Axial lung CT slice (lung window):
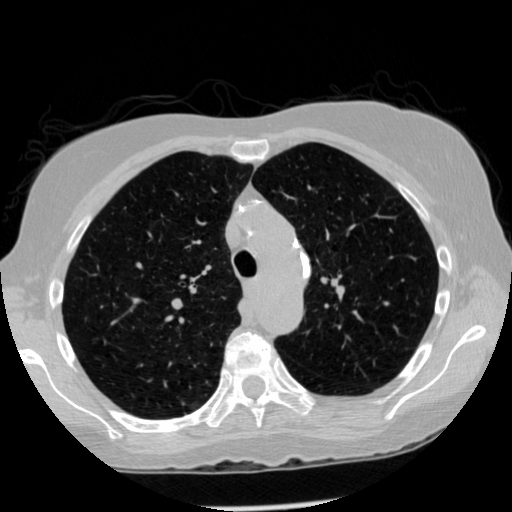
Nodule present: no